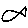
Label: fish